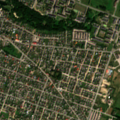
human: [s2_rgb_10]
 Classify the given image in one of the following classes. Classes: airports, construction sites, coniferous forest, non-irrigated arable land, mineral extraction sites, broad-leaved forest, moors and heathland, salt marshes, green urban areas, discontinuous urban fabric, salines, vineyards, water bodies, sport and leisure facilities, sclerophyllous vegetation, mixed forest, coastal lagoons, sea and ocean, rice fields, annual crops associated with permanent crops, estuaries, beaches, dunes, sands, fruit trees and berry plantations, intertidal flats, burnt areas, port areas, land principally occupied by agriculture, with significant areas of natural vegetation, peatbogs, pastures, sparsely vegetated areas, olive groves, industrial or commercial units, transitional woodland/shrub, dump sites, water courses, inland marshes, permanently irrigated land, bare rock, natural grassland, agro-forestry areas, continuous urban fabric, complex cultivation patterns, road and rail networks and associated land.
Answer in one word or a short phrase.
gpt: discontinuous urban fabric, industrial or commercial units, green urban areas, complex cultivation patterns